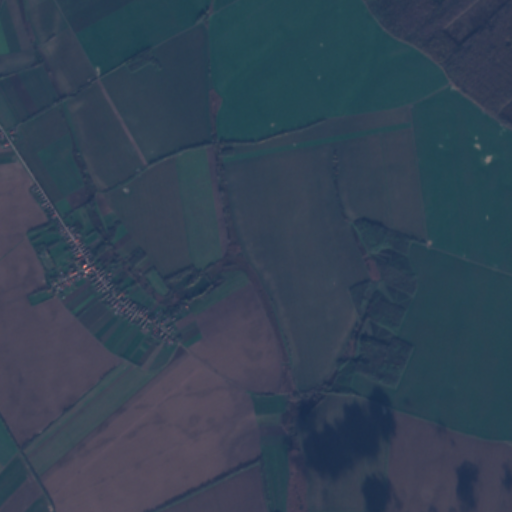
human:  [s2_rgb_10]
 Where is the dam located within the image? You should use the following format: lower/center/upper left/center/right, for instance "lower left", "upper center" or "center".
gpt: The dam is located in the center of the image.
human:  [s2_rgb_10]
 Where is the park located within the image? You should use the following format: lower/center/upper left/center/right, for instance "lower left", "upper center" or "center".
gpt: The park is located in the center left of the image.
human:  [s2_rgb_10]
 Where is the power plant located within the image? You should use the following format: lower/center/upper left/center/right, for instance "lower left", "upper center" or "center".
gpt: There is no power plant in the image.